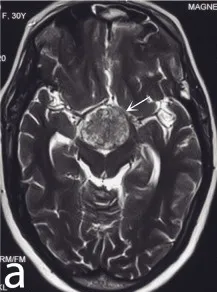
Axial T2-WI (a) shows a spherical, predominantly solid iso-hyperintense retrochiasmatic mass lesion separate from the chiasma (arrow in a).
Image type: radiology (mri)